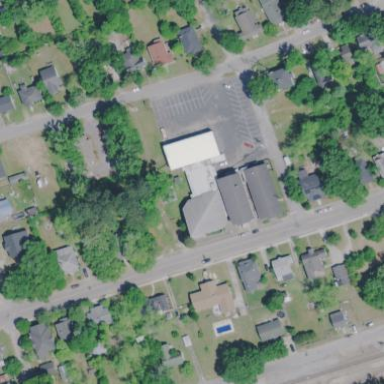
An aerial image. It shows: Beautiful church building.